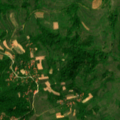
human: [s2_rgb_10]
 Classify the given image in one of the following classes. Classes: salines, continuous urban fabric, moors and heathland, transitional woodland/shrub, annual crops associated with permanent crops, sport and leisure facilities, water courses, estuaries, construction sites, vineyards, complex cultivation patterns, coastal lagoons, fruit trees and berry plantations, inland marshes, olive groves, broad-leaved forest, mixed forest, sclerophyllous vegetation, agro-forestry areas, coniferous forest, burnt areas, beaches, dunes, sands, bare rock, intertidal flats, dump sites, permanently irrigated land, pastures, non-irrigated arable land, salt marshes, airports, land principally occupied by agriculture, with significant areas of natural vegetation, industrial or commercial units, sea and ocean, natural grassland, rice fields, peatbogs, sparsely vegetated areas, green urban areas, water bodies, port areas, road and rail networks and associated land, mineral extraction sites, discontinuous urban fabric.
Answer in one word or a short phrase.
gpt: complex cultivation patterns, land principally occupied by agriculture, with significant areas of natural vegetation, broad-leaved forest, transitional woodland/shrub